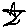
Label: star